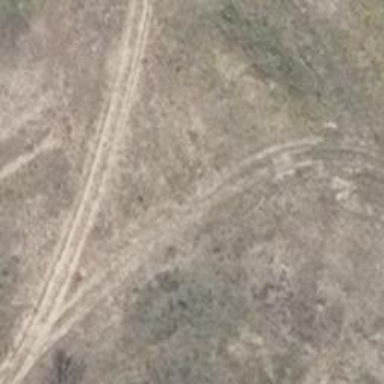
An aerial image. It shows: Dirt track with grade 4 track type.